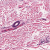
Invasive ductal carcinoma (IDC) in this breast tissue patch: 0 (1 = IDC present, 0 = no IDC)